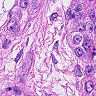
Metastatic tissue present: yes